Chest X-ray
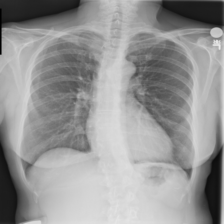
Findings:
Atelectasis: negative
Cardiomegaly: negative
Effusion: negative
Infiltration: negative
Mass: negative
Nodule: negative
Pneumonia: negative
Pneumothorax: negative
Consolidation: negative
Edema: negative
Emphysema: negative
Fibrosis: negative
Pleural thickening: negative
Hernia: negative